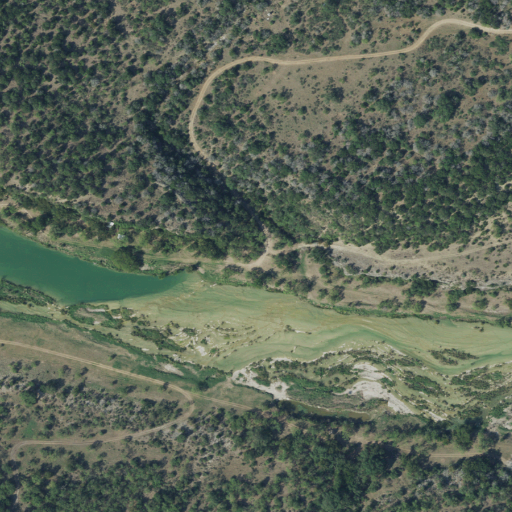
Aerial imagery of valley in Texas named Cedar Hollow containing evergreen forest, shrub, open water, deciduous forest, mixed forest, and herbaceous wetlands